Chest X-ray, PA view. Patient: 32 years old, sex F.
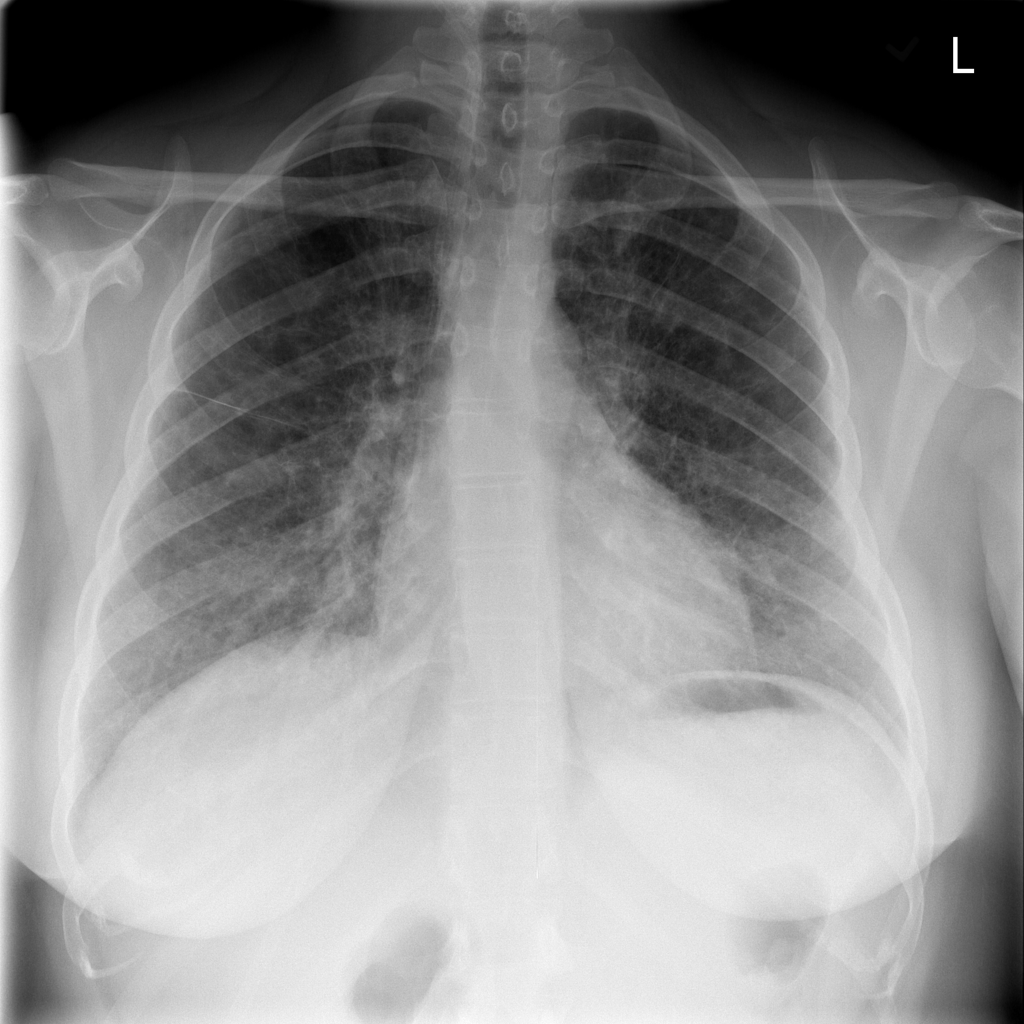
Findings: Pneumothorax